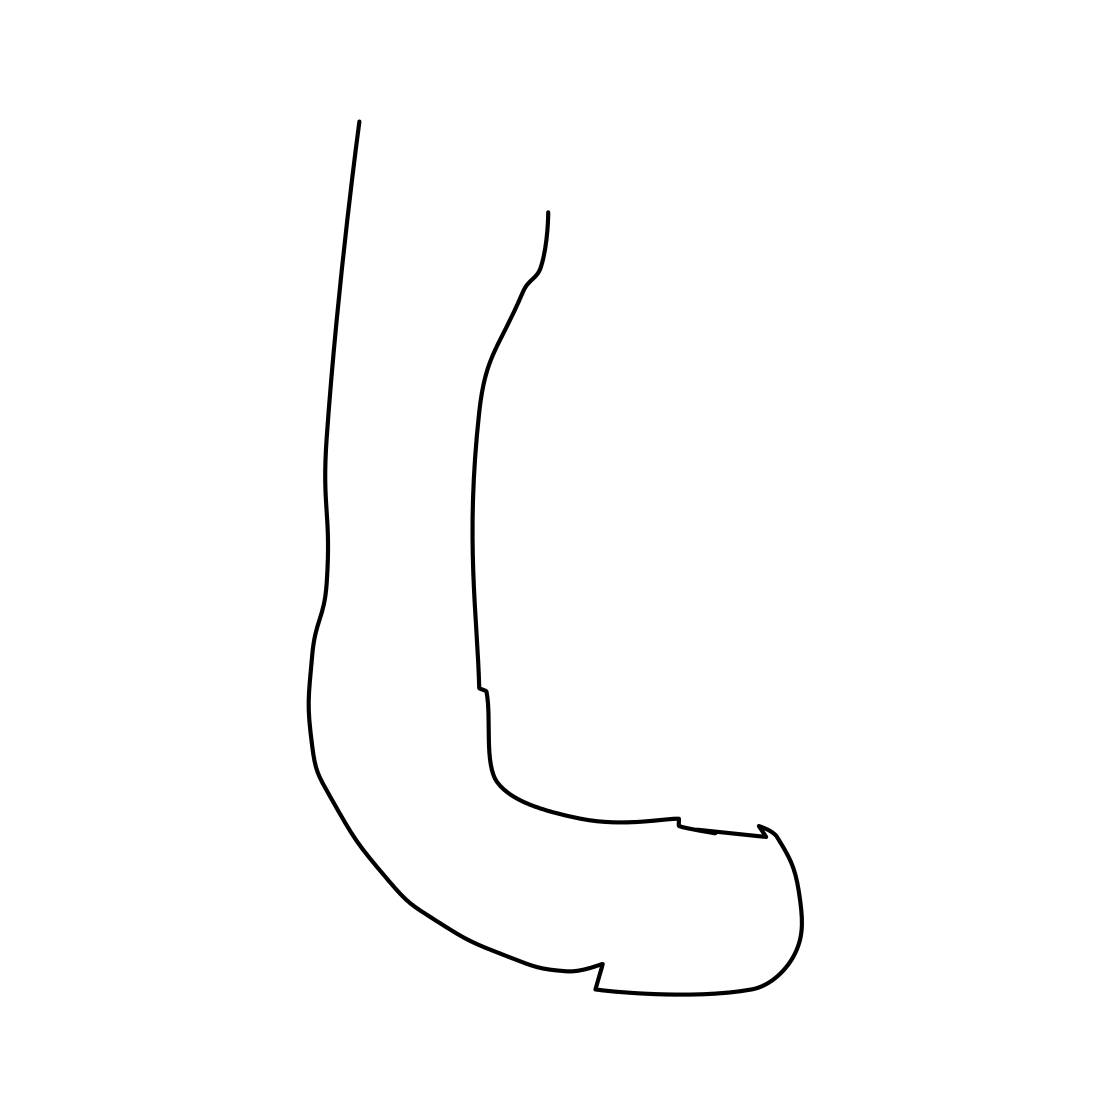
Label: socks